Field crop: maize
Growth stage: 1
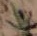
Species: atriplex